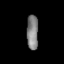
Tissue: lung
Cell type: Fibroblasts
Senescence score: 0.554
Nuclear area (px): 391
Mean DAPI intensity: 128.621